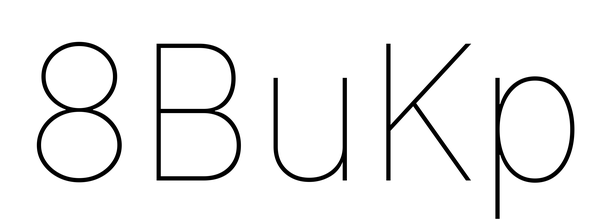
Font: Inter_Thin